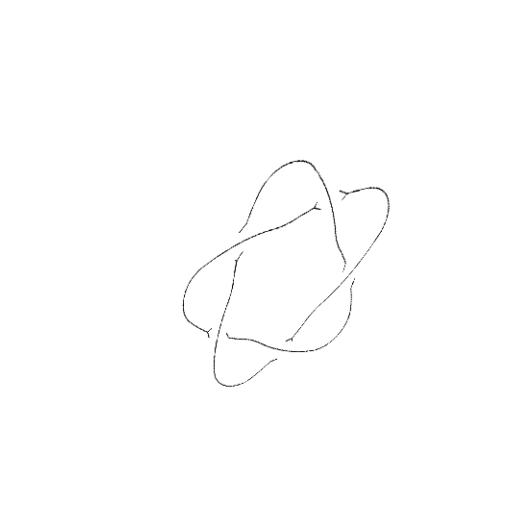
Crossing number: 5